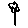
Label: flower